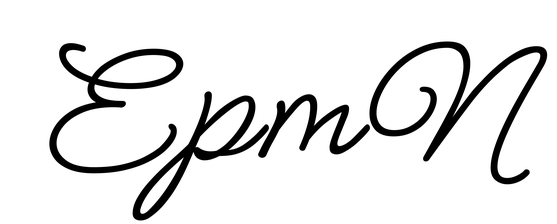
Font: MeowScript-Regular